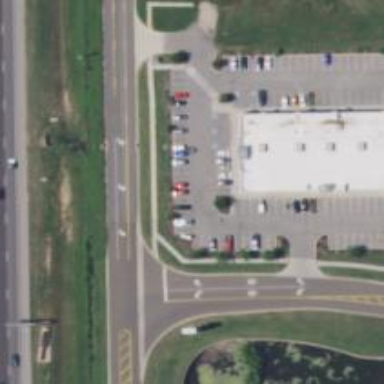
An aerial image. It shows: Parking space is available.